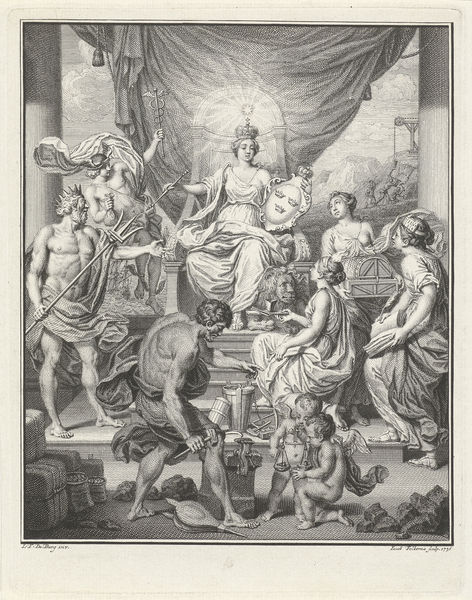
Titel: Tronende personificatie van de Republiek der Nederlanden
Künstler: Jacob Folkema
Standort: Amsterdam
Institution: Rijksmuseum
Schlagwörter: mann, nackt, menschen, frau, männer, skizze, zeichnung, vorhang, krone, engel, beine, treppe, treppen, thron, stufen, strahlen, vulkan, kran, druck, stich, titel, mythologie, göttin, wappen, schein, götter, venus, königin, löwe, juno, verehrung, merkur, amor, heilig, maria, geometrie, kronen, puten, neptun, hephaistos, dreizack, poseidon, merkus, rstich, krhermes